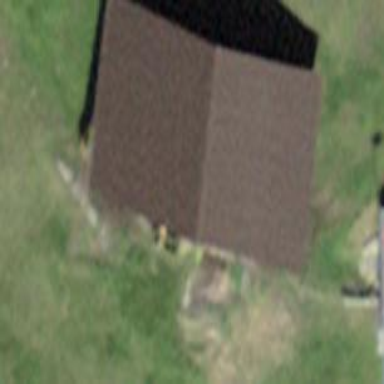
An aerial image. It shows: Rural barn.